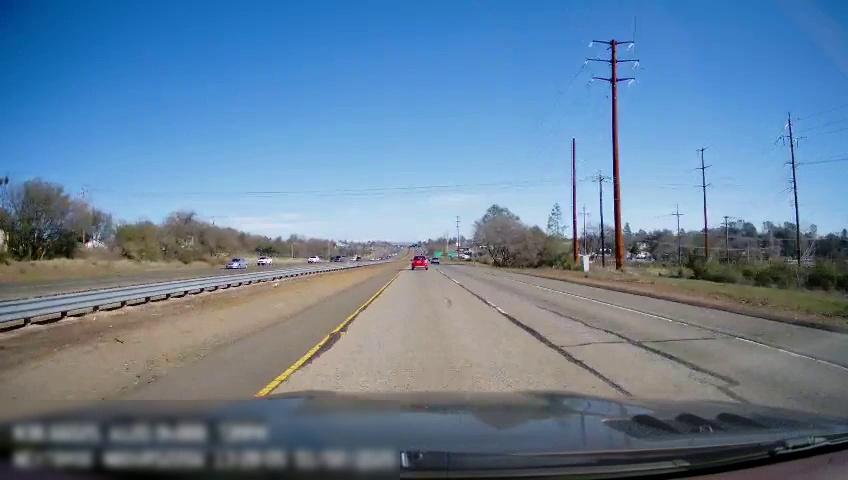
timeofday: Day
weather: Sunny
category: Drivable Space
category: Vehicles | SUV
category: Vehicles | Car
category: Vehicles | Car
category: Vehicles | Truck
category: Vehicles | SUV
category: Vehicles | Truck
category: Lanes | Current Lane
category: Lanes | Current Lane
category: Lanes | Alternate Lane